Interaction volume radius: 5 \u00c5
Interaction volume height: 30 \u00c5
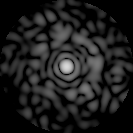
Disorder parameter: 0.8367